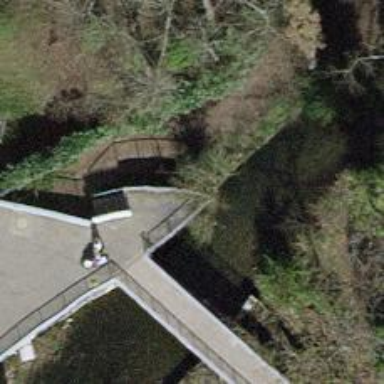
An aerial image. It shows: Retaining wall.